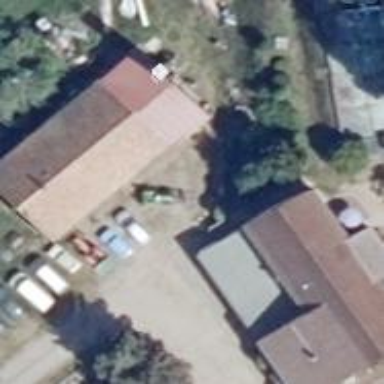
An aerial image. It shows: Car repair shop.